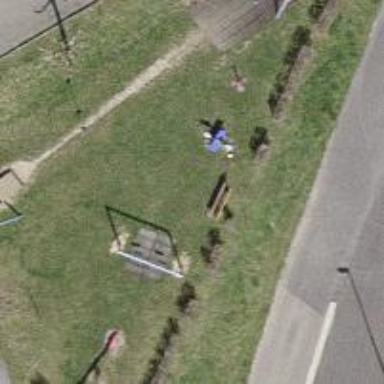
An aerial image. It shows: Brown bench in the vicinity.